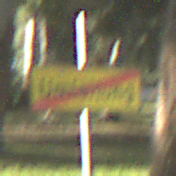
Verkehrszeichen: EndeDerUmleitungsankuendigung
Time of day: MorningAfternoon
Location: Outdoor (Nature)
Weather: Clear
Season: NotSpecified
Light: Natural